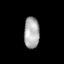
Tissue: lung
Cell type: Epithelial cells
Senescence score: 0.1798
Nuclear area (px): 475
Mean DAPI intensity: 170.943